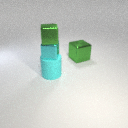
small green metal cube above large cyan rubber cylinder